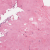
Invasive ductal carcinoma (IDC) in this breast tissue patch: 0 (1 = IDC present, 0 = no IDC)